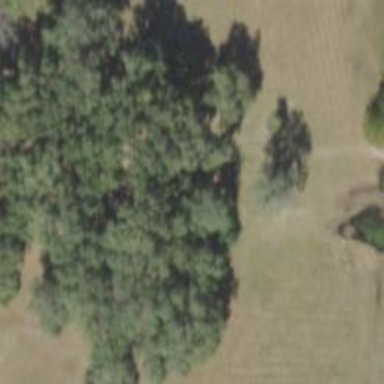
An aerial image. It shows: Mixed woodland with various types of leaves.